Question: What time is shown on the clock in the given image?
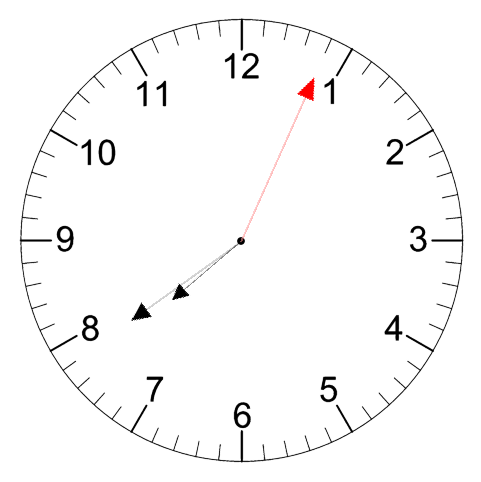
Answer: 07:39:04